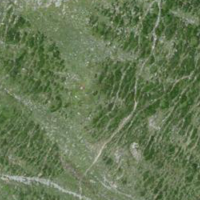
EUNIS habitat code: 26
Species observed at this site:
Gypaetus barbatus